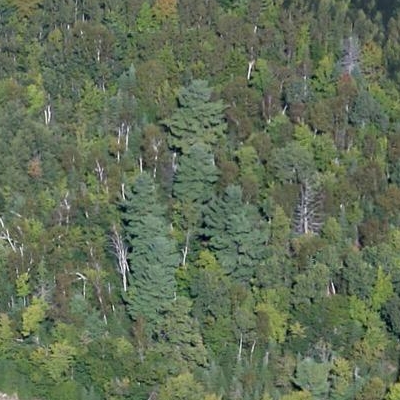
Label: Forest